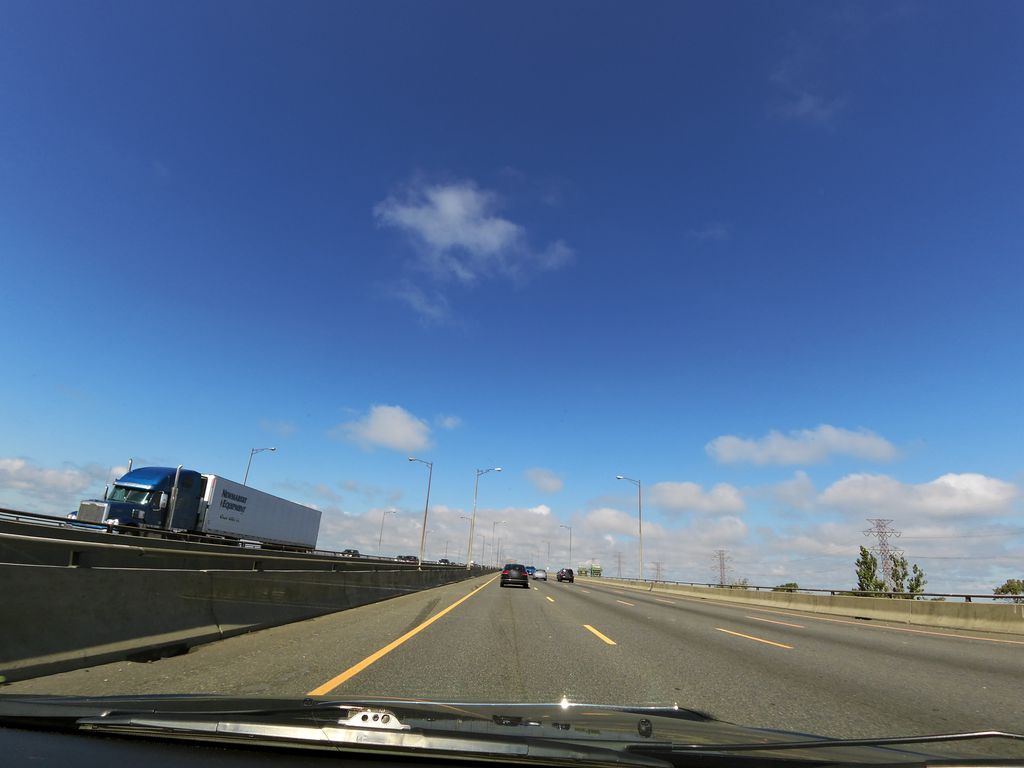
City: hamilton